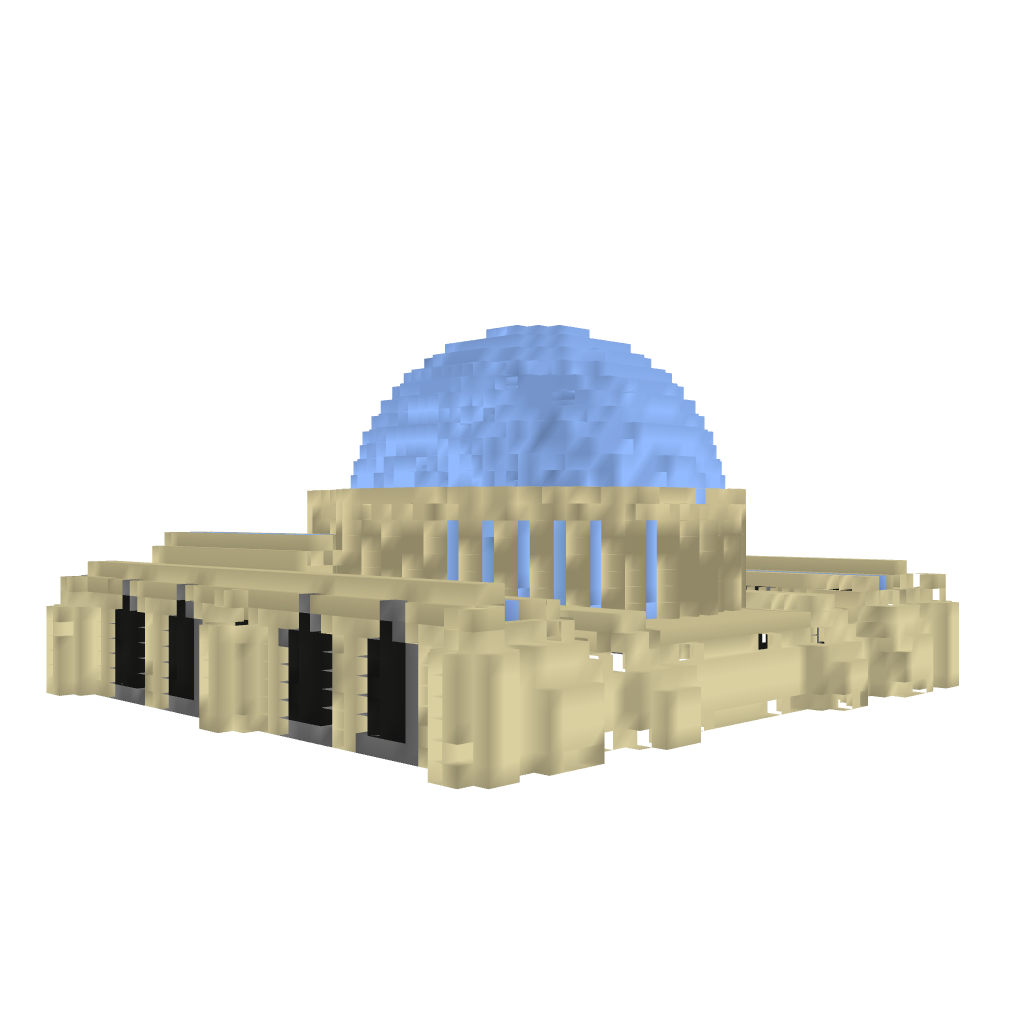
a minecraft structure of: Sand/Ice Palace